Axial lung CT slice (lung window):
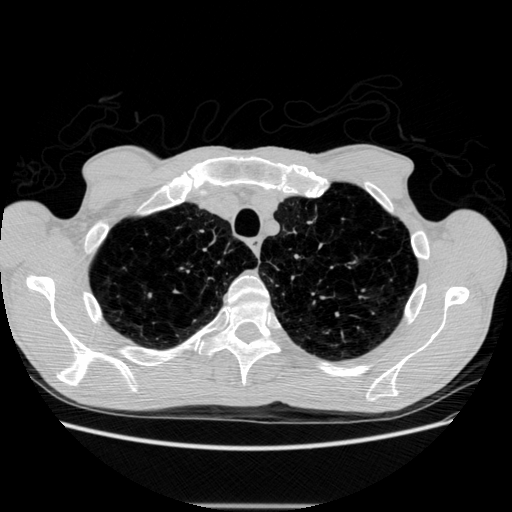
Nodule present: no